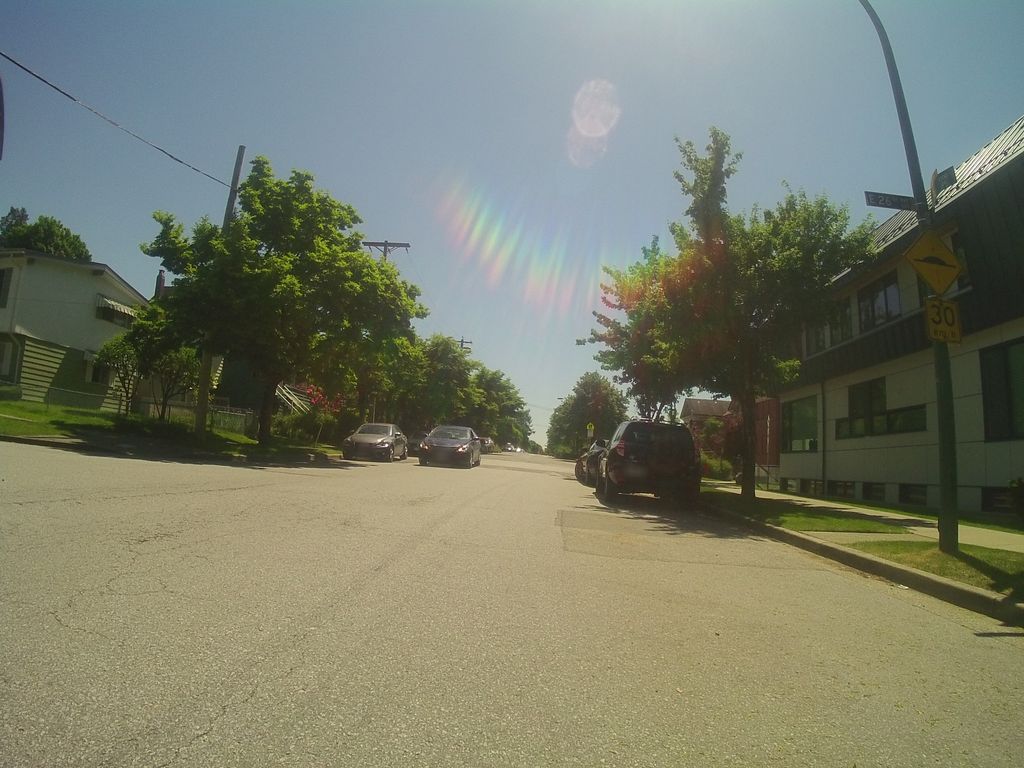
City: vancouver